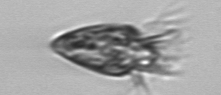
Label: Strombidium_tintinnodes